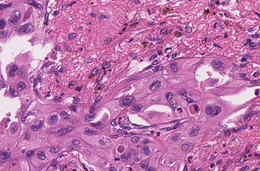
Tumor epithelial tissue: yes
Tumor-associated stroma tissue: yes
Normal tissue: no